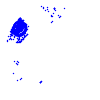
Particle: electron